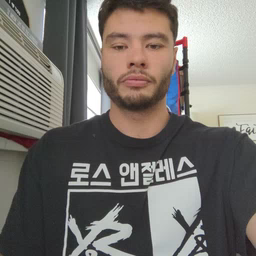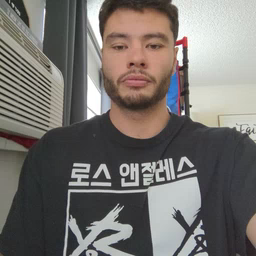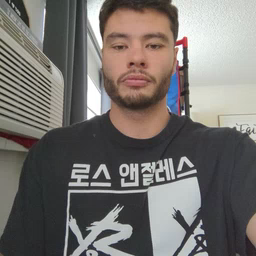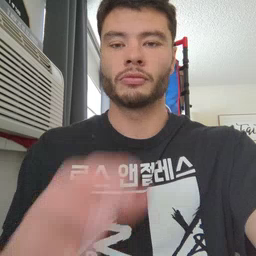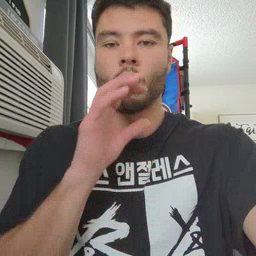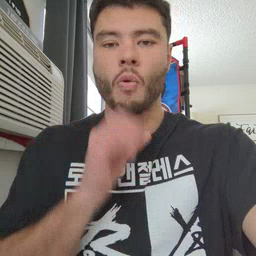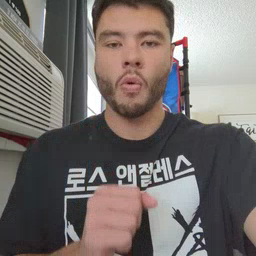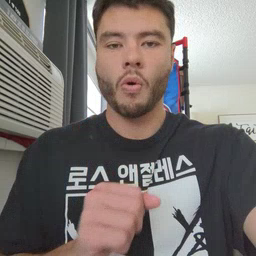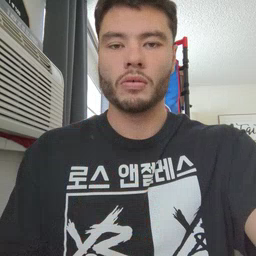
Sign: old